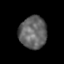
Tissue: skin
Cell type: Epithelial cells
Senescence score: 0.25
Nuclear area (px): 871
Mean DAPI intensity: 100.148